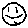
Label: smiley face